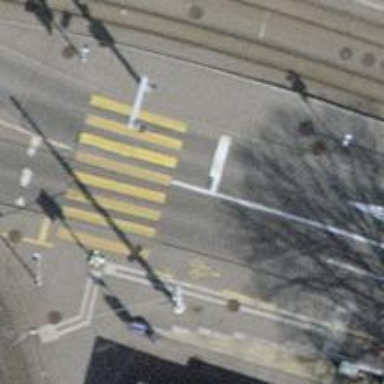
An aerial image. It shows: Secondary road with asphalt surface.